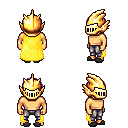
a pixel art fantasy rpg character, male body template, human, tanned skin, yellow cape, metal pants, purple plain hairstyle, gold helm, gray slippers, four views (front, back, left, right), 2x2 character sprite sheet, small pixel art, hard edges, no anti-aliasing